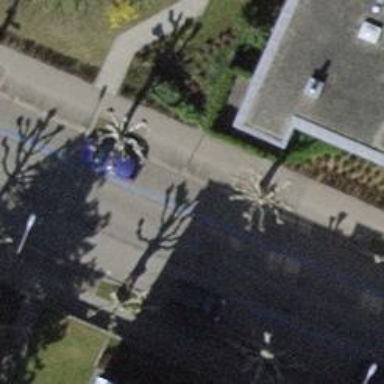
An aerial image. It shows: Tree-lined avenue.